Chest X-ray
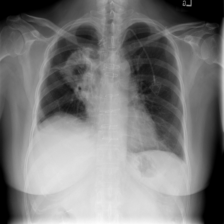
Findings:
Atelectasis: negative
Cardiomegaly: negative
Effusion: positive
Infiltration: negative
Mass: negative
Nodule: negative
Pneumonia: negative
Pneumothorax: negative
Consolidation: negative
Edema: negative
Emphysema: negative
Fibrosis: negative
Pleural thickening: positive
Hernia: negative